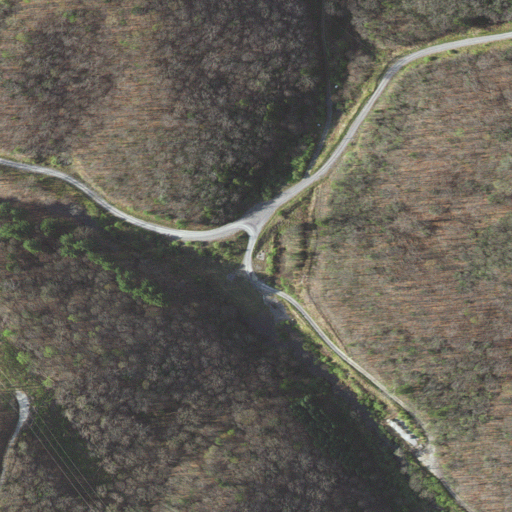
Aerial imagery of valley in Virginia named Chicken Coop Hollow containing deciduous forest, evergreen forest, pasture, mixed forest, and shrub